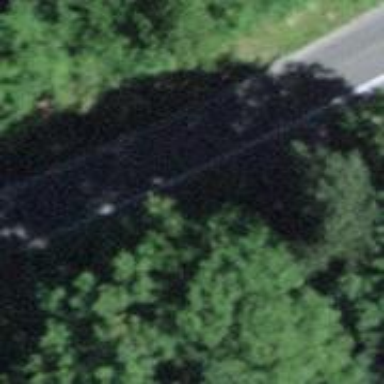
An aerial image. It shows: Secondary road with asphalt surface.